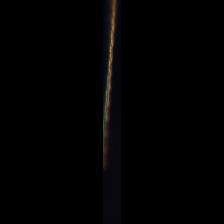
Taxon: Psuedo-nitzschia
Group: Diatoms